Question: I have a form and unobtrusive validations are enabled. By default in submit method client side validation gets triggered and (if you have any errors) the form looks like this:

The validation happens even before any data gets sent to the server.
Now this behavior doesn't work if you want to use $.ajax method. Client side validation doesn't work. You have to manually check all the fields in your javascript, losing all the beauty of DataAnnotations.
Is there any better solution? I could've use jquery's but I guess it doesn't have callback like .
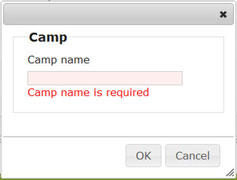
Answer: Oh...
'''
if (form.valid()) // do submit
'''